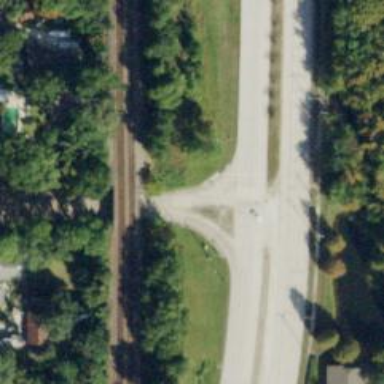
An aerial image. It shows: Trunk link highway.